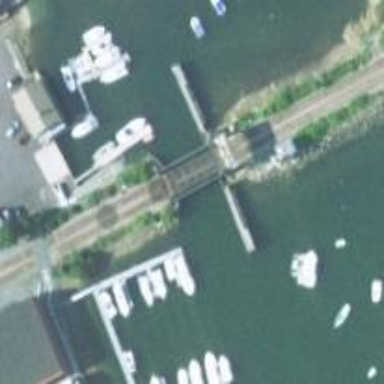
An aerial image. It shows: Bascule bridge for rail transportation.